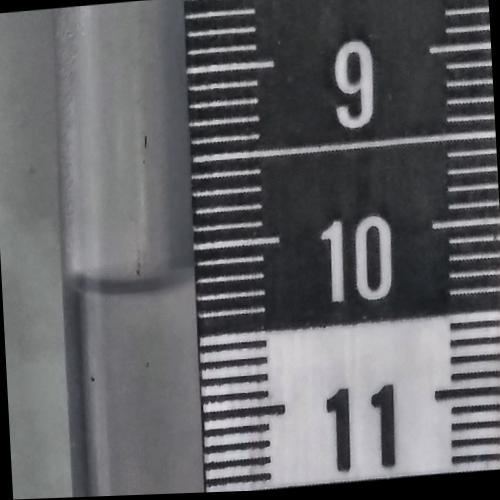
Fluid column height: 10.2 cm